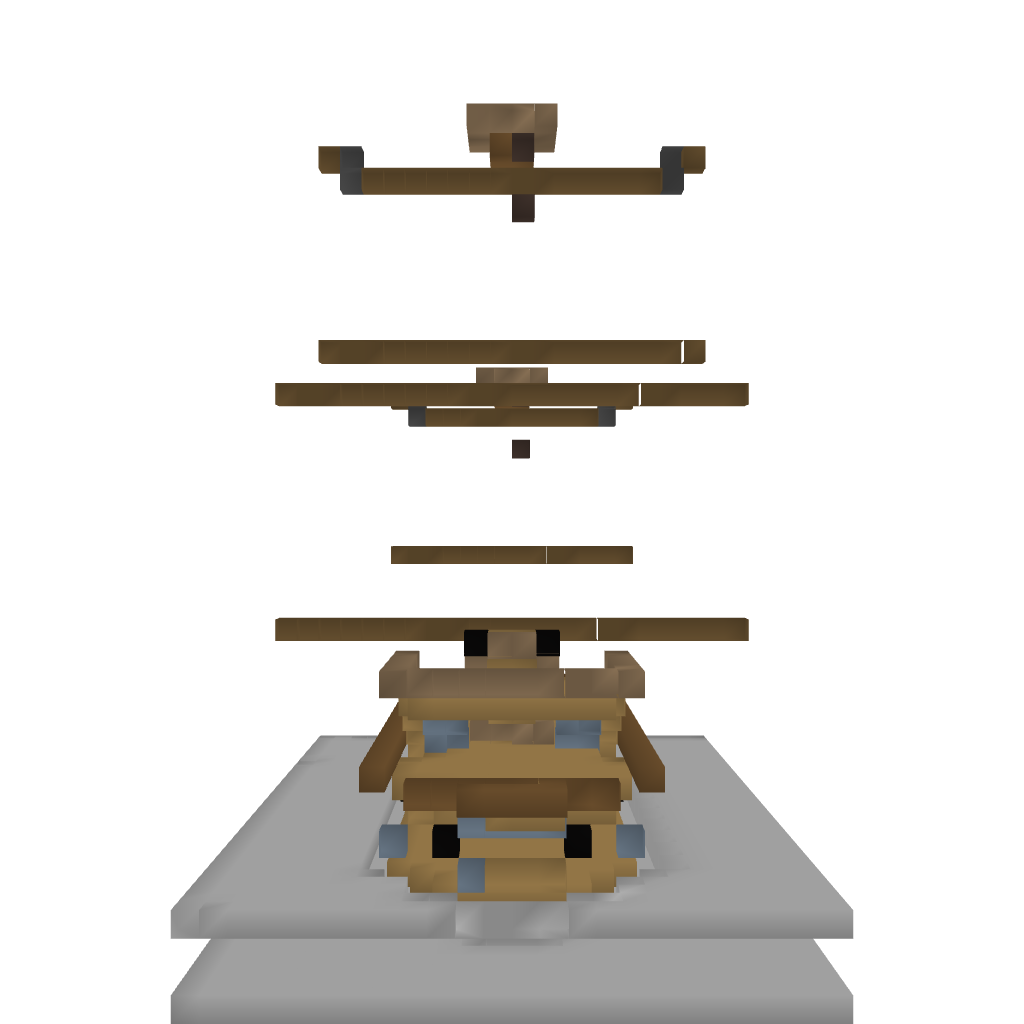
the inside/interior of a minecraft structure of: Small Boat 1